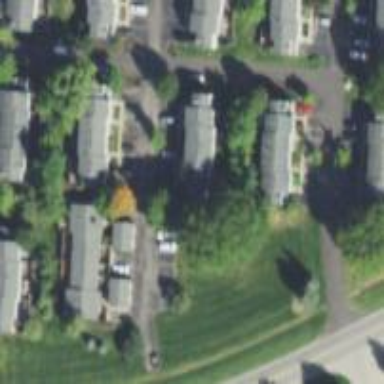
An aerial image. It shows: Residential area located within city block.